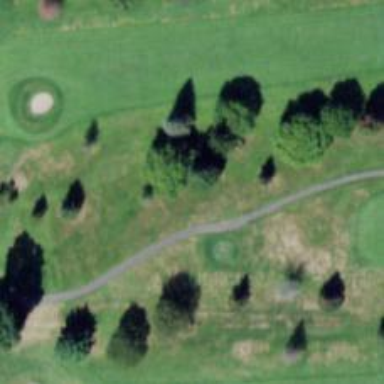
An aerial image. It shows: Golf tee.